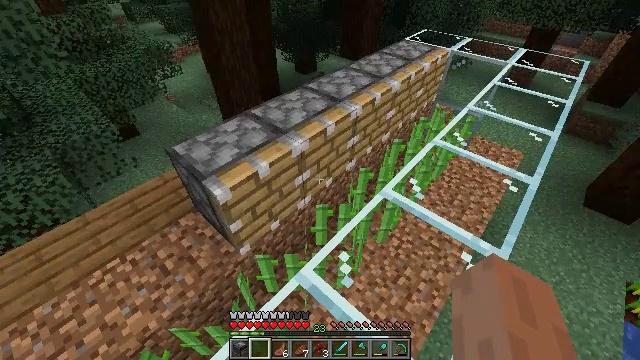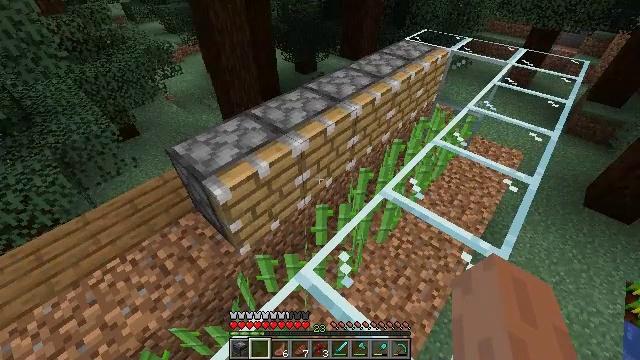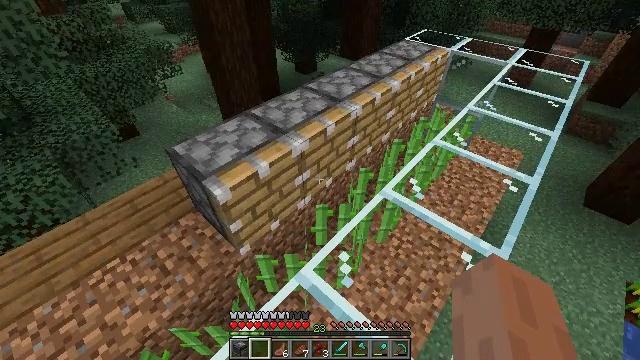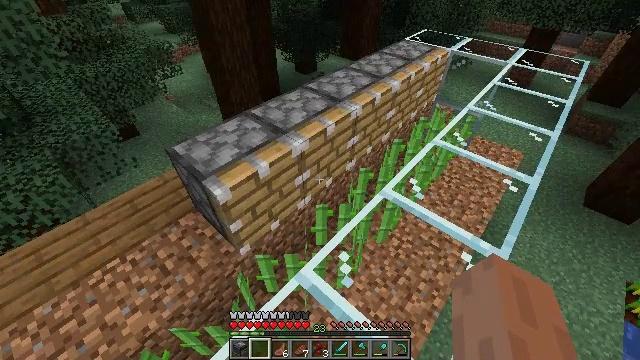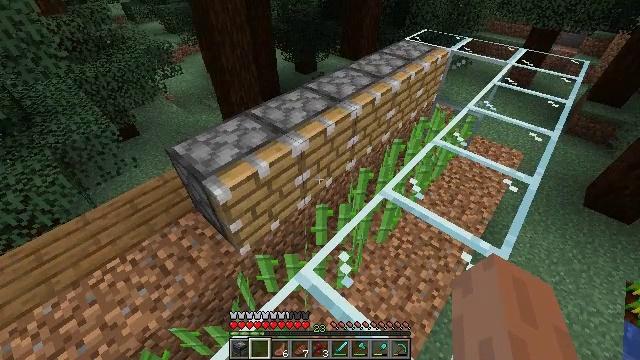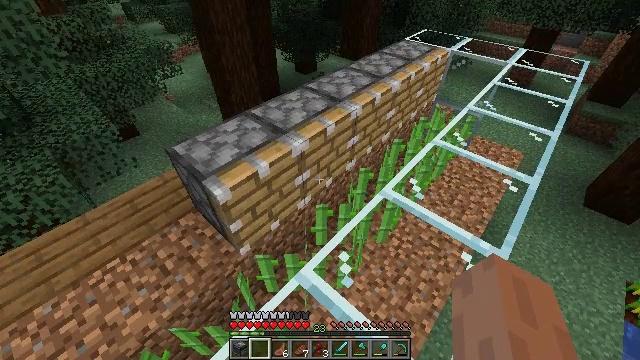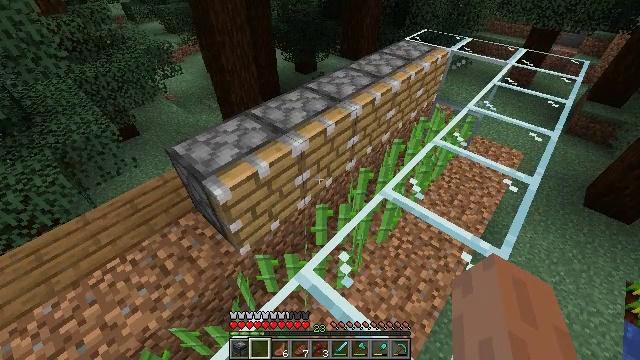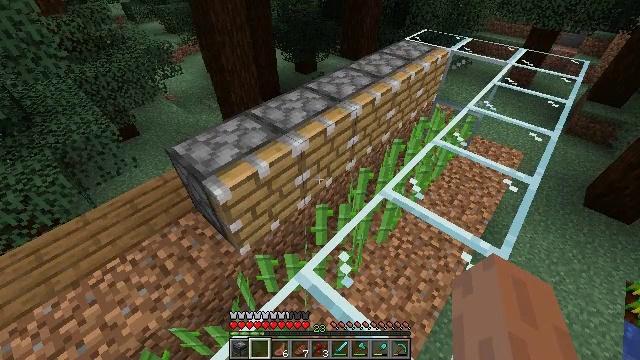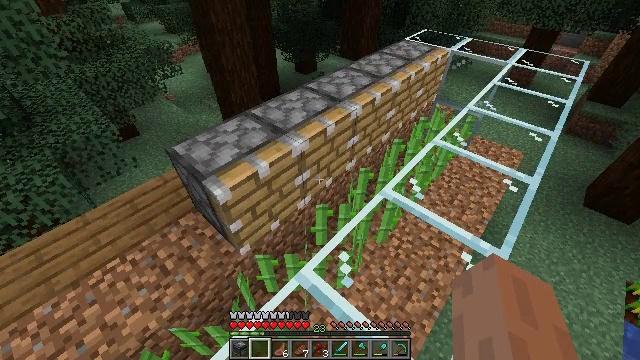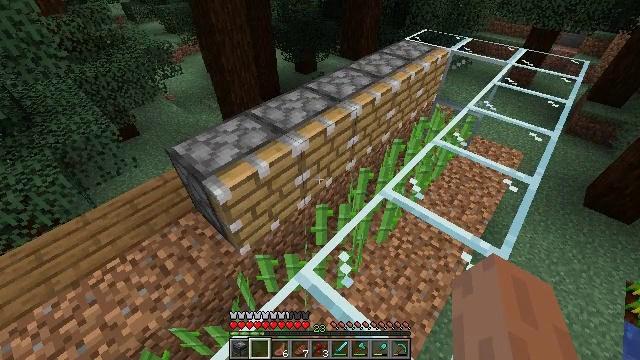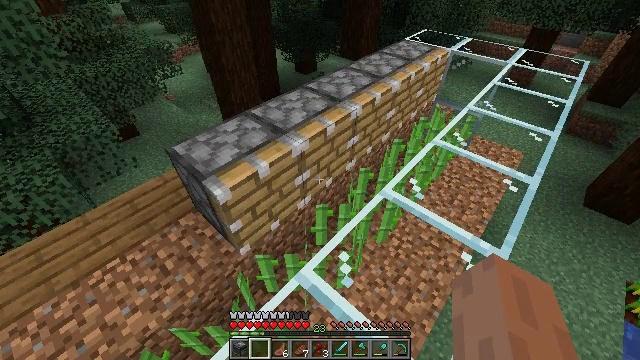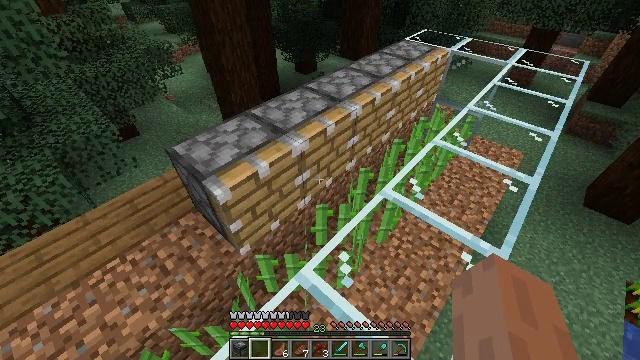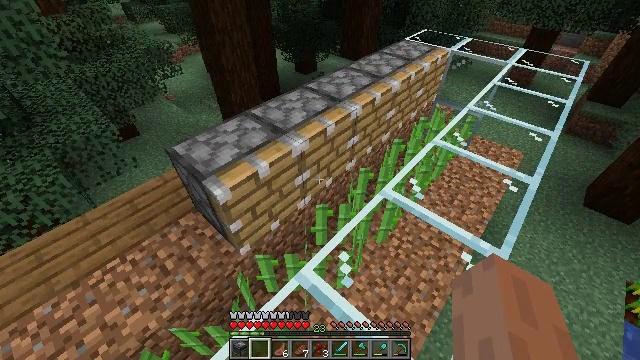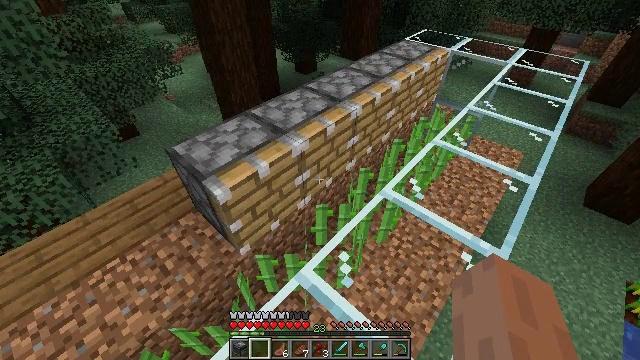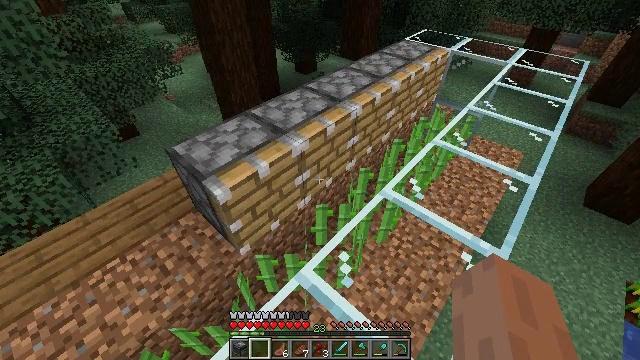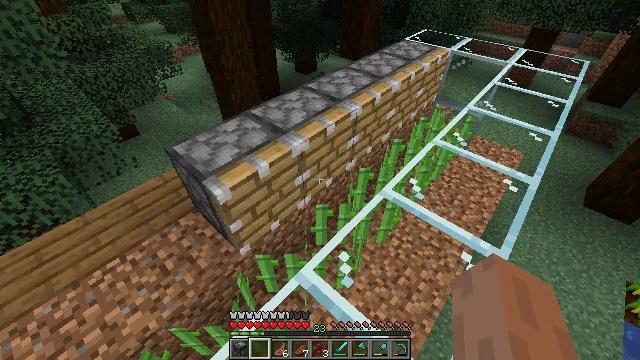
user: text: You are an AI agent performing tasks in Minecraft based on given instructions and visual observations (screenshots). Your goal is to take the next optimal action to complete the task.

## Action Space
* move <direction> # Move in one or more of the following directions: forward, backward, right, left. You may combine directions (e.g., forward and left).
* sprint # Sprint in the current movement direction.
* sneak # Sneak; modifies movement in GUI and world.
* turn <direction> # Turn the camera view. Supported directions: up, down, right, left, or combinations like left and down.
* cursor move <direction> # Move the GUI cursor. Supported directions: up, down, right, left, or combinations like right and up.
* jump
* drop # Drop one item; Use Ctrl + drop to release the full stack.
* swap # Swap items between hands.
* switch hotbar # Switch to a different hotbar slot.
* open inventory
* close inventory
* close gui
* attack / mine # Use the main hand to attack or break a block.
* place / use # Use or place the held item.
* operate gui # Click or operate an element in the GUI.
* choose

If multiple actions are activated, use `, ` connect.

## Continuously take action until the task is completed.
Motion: motion action
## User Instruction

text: Combine resources to make a piston.
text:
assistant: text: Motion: no_op
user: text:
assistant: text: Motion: no_op
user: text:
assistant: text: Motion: no_op
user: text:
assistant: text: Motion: no_op
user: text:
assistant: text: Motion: no_op
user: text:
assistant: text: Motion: no_op
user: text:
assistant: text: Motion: no_op
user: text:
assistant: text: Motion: no_op
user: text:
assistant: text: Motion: no_op
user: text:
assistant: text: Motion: no_op
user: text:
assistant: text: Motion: no_op
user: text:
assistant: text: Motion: no_op
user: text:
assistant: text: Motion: no_op
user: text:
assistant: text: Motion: no_op
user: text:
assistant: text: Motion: no_op
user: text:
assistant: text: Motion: no_op
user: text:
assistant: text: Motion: no_op
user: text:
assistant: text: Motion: no_op
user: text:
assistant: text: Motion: no_op
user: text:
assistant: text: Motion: no_op
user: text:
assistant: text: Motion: turn left
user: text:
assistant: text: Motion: turn left
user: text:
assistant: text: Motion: turn left
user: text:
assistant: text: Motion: turn left
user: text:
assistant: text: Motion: no_op
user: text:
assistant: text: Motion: no_op
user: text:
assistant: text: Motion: no_op
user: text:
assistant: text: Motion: no_op
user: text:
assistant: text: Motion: no_op
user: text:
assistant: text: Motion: no_op